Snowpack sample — Loveland Pass, Silver Plume, Colorado, USA (1/12/25, 11:40 AM MST)
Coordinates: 39.66, -105.88
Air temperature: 7 °F
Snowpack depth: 140 cm
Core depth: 10 cm
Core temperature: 41 °F
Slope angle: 11°, slope face: 30°
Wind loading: high
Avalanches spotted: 2
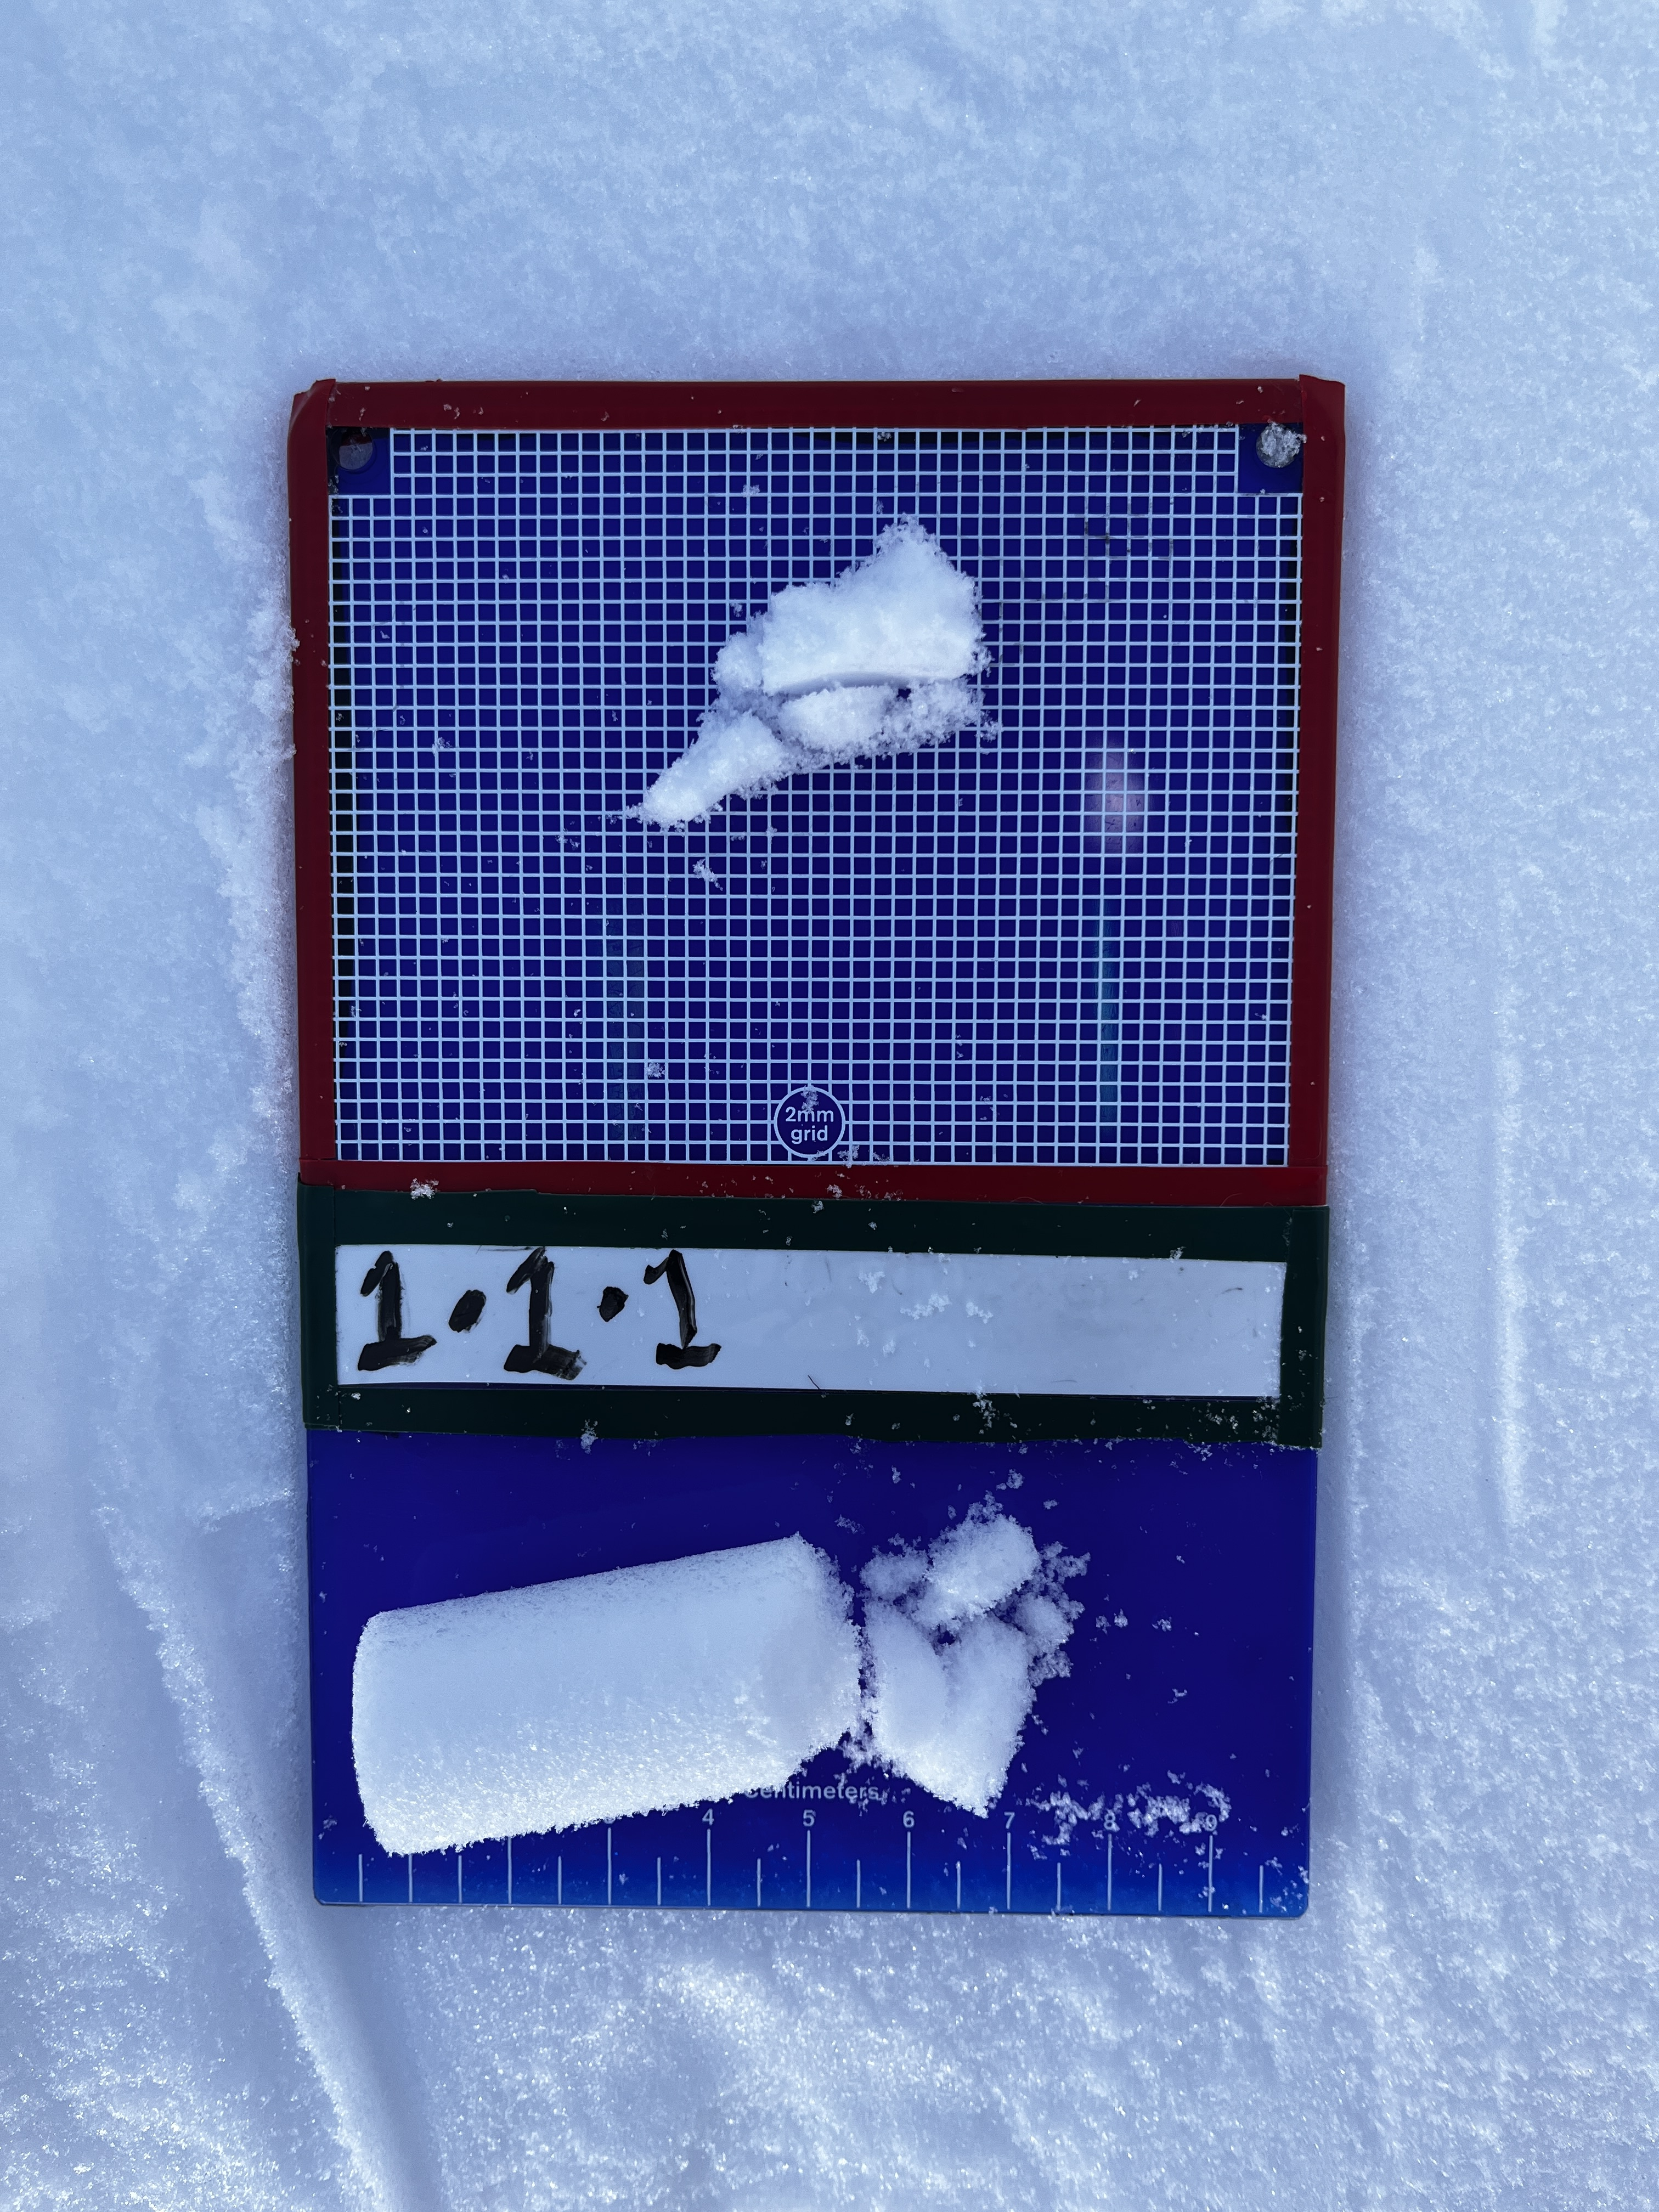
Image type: crystal_card
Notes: Pilot using slightly modified coring method that took too large segment for snow profile picturing, advised not to use in higher level models. Two avalanche on south face nearby, partially cloudy with light snow in the last 24 hours. Lots of wind loading on eastern features.